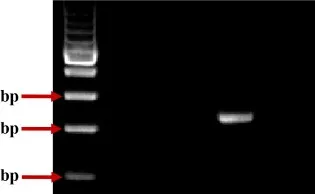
(C) Electrophoresis of RT-PCR products from patient showing the LYN::LINC01900 fusion transcript.
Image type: radiology (ct)